Question: I am getting the following error while trying to create a data driven subcription for a report:
> Data driven subscriptions cannot be createdbecause the credentials used to run the report are not stored,the report is using user-defined parameters values, or if a linked report, the link is no longer valid.

As it is given, there might be three things which causes this problem. In my report:
- - -
So, my doubt is: do I get this error because of the parameters? If so, what is the solution?
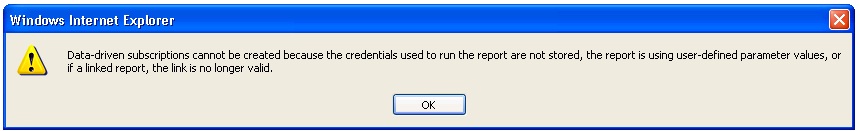
Answer: The problem is because of the user id expression used in the report. The solution is to have the following code in the Report Properties-> Code
Public Function UserName()
Try
Return Report.User!UserID
Catch
Return "ind\injj"
End Try
End Function
call this function in the user id text box as code.UserName()
now the exception is solved and the subscription can be done. instead of hardcoding the user name in catch, u can even give the code for that..
thanks to <URL>
<URL>